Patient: sex F, age 58
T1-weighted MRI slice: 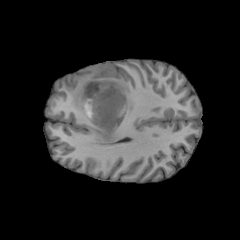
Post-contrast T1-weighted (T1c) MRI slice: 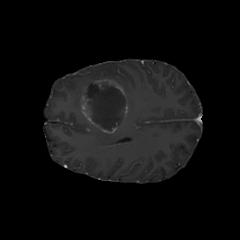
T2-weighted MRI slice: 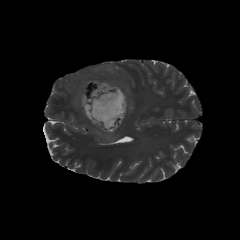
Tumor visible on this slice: yes
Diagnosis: Glioblastoma, IDH-wildtype
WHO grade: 4